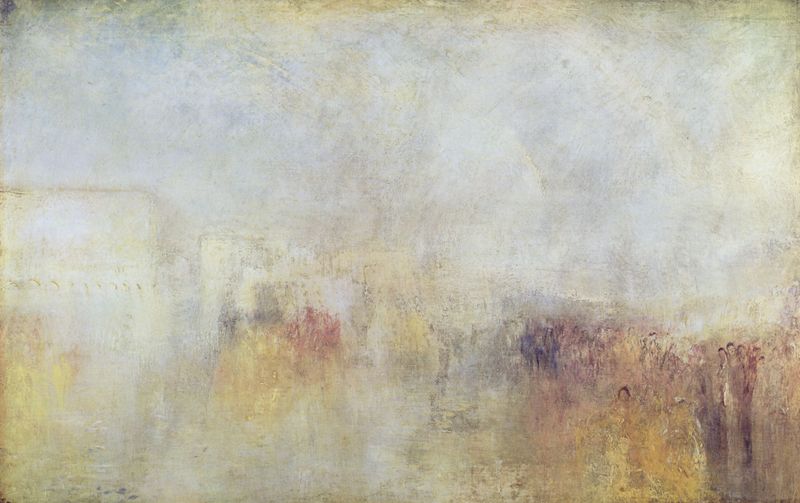
Titel: Riva degli Schiavone, Venedig: Wasserfest
Künstler: William Turner
Standort: London
Institution: Tate Gallery
Schlagwörter: blau, dunkel, feuer, gemälde, himmel, meer, schatten, wasser, weiß, wolken, aquarell, fluss, gelb, impressionismus, landschaft, menschen, ocker, see, stadt, ufer, ausschnitt, bewegung, braun, bunt, grau, hell, kreide, licht, orange, pastell, schwarz, straße, gebäude, haus, rot, schleier, expressionismus, malerei, versammlung, alt, architektur, blass, bild, öl, erde, ferne, häuser, nass, spiegelung, brücke, kirche, personen, england, hellblau, aussicht, klar, schiff, schiffe, sommer, umrisse, ansicht, venedig, studie, moderne, abstrakt, farben, leer, leere, modern, zug, dunst, farbe, lila, nebel, violett, vergilbt, linien, platz, figuren, auquarell, kai, friedrich, luft, turner, wetter, detail, stimmung, trübe, impression, unscharf, regen, bögen, wasserfarben, flammen, leinwand, menschenmenge, pinselstrich, arkaden, diffus, verschwommen, sicht, struktur, atmosphäre, fresko, weinrot, zeit, london, farbverlauf, unfarbig, verlaufen, verlauf, geschwindigkeit, nebulös, strukturiert, wisch, neuzeit, william, pastelle, freske, dunstig, william turner, farbübergänge, farbtöne, verschwimmen, abstrak, wiliam turner, häüser, kreidig, chaotisch, farbübergang, sinnlos, nicht gegenständlich, fturner